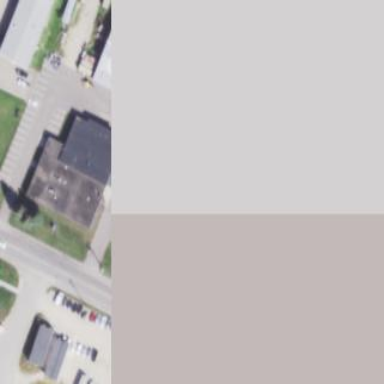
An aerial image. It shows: Industrial building.